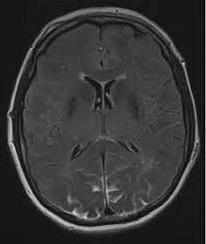
Label: notumor